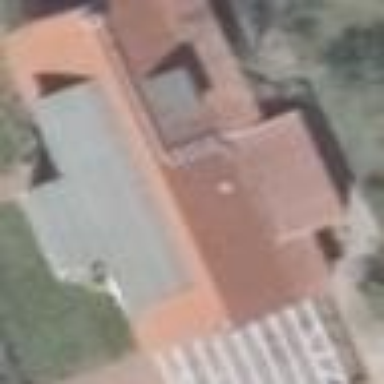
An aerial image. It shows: Detached building with gabled roof.